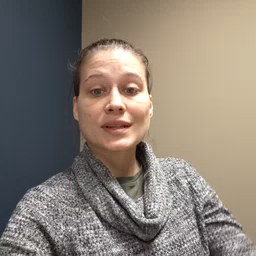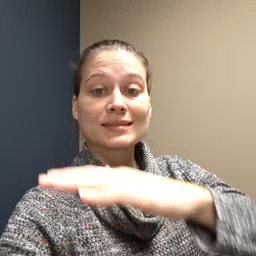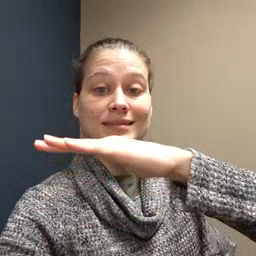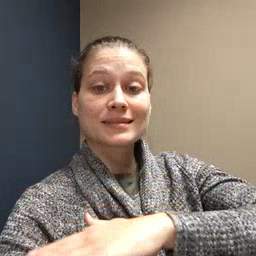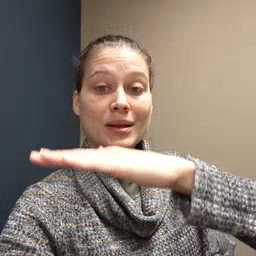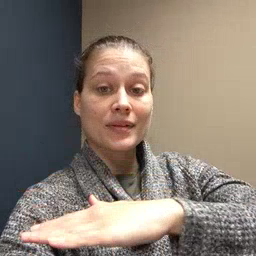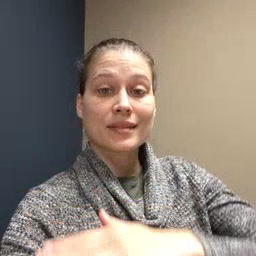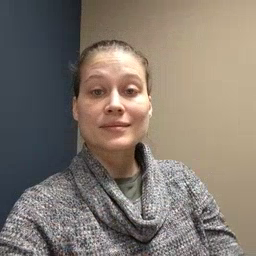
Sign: table